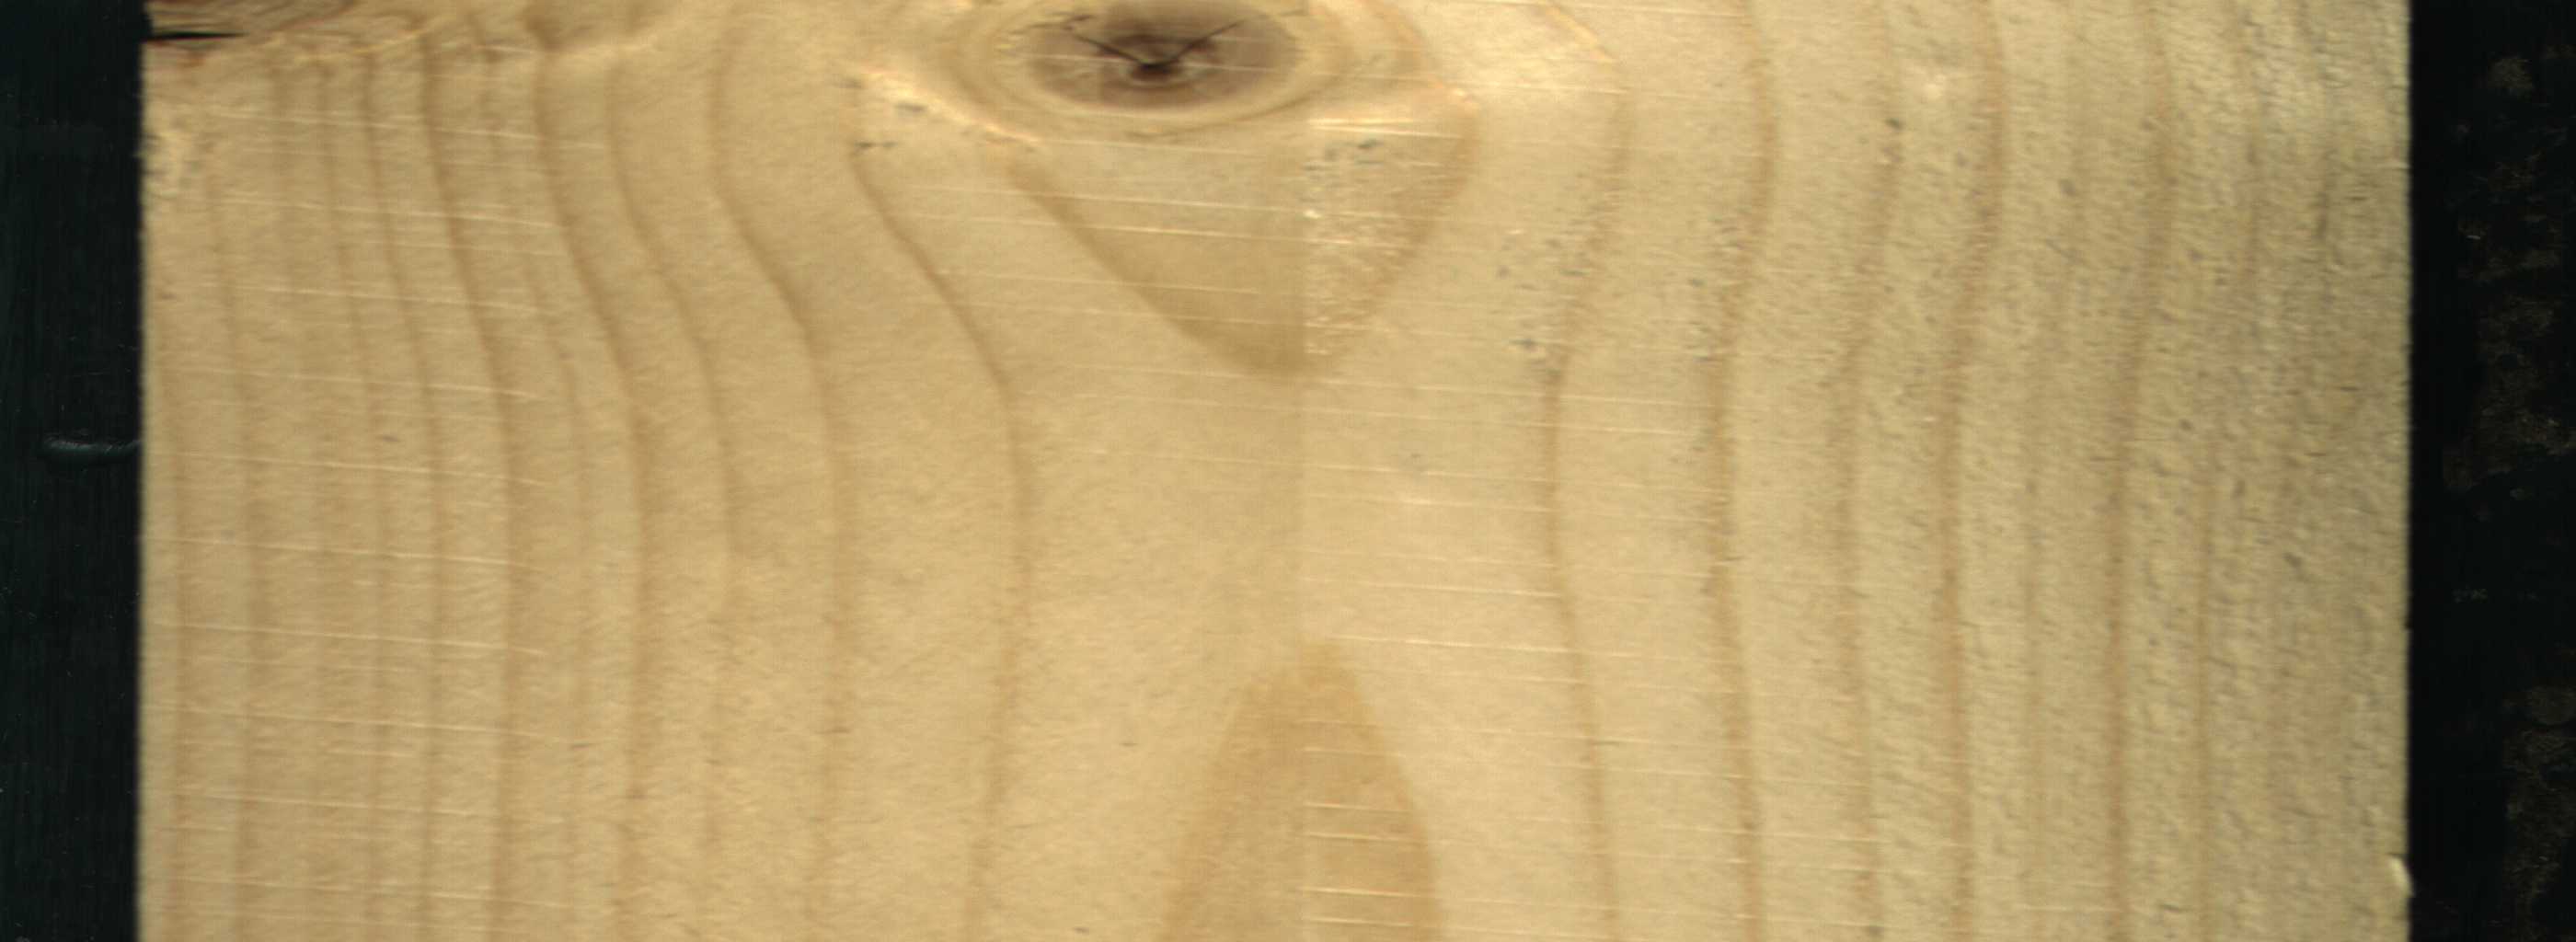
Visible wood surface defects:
knot_with_crack
Knot_missing
Live_Knot